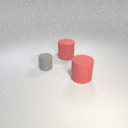
large red rubber cylinder to the right of small gray rubber cylinder